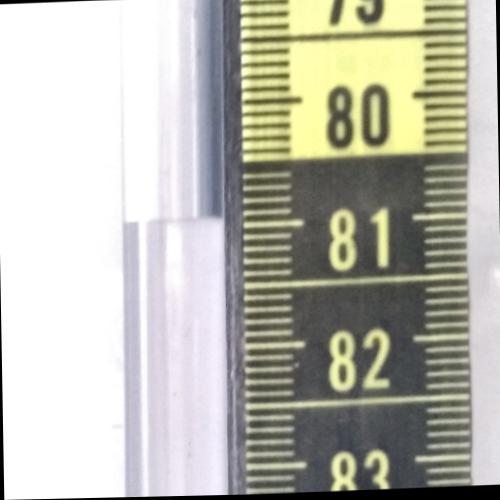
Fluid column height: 80.9 cm